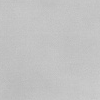
Atmospheric dust classification: dusty